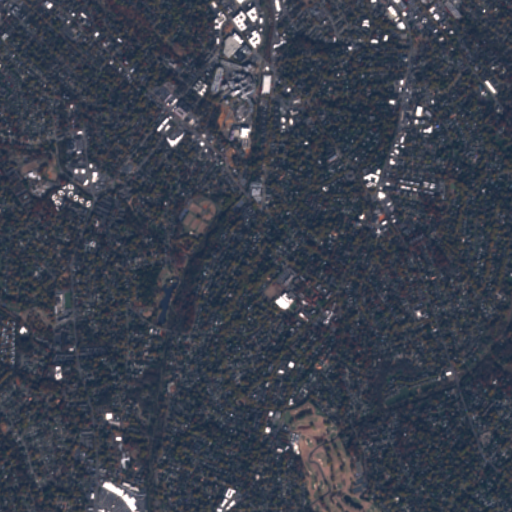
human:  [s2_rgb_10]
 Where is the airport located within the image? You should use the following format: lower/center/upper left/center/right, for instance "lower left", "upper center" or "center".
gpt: The airport is located in the upper center of the image.
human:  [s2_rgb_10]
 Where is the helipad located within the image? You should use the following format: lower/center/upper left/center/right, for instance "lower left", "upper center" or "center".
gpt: The helipad is located in the upper center of the image.
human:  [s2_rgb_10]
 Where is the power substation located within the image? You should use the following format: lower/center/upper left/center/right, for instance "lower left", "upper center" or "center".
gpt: The power substation is located in the upper left of the image.
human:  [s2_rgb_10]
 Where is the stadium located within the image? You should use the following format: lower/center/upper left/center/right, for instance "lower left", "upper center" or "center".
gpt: The stadium is located in the center left of the image.
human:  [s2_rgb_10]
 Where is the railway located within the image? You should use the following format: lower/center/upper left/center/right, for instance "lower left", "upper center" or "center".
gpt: The railway is located in the upper right of the image.
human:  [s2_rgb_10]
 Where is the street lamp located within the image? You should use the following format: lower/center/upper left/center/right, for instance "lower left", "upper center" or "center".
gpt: The street lamp is located in the upper center of the image.
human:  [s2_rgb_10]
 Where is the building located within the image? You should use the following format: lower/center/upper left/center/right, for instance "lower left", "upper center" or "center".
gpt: There is no building in the image.